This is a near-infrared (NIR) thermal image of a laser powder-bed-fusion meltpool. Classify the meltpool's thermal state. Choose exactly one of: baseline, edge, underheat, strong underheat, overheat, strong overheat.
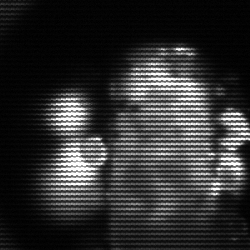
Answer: strong underheat